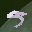
Label: 5